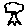
Label: tree